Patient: sex M, age 52
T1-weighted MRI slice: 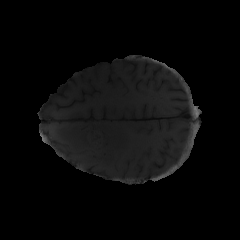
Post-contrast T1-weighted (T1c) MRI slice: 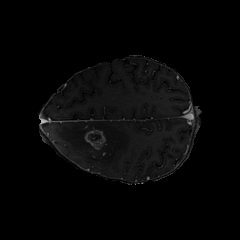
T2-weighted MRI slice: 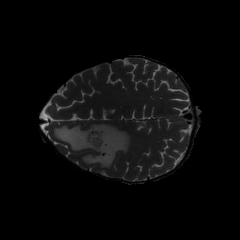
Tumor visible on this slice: yes
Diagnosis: Glioblastoma, IDH-wildtype
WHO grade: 4